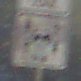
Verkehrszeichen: CarsharingfahrzeugeFrei
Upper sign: BeginnEingeschraenktesHalteverbotZone
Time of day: SunriseSunset
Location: Outdoor (Urban)
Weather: PartlyCloudy
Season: Autumn
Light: Natural